九年级 · 画法几何学
已知某几何体的三视图如图所示, 则该几何体可能是 ( )

主视图 左视图

俯视图
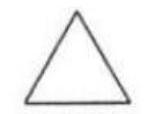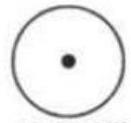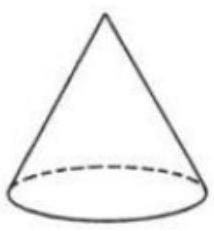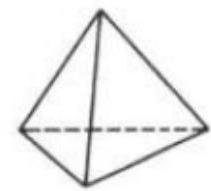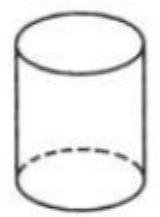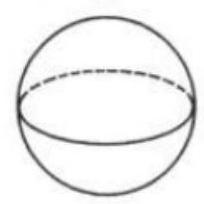
A.

B.

C.

D.

第 II 卷（非选择题）
答案: A
解析: 【分析】

此题考查由三视图判断几何体, 三视图里有两个相同可确定该几何体是柱体, 锥体还是球体, 由另一个视图确定其具体形状.

根据两个视图是三角形得出该几何体是锥体, 再根据俯视图是圆, 得出几何体是圆锥.

【解答】

解: $\because$ 主视图和左视图是三角形,

$\therefore$ 几何体是锥体,

$\because$ 俯视图的大致轮廓是圆,

$\therefore$ 该几何体是圆锥.

故选: $A$.